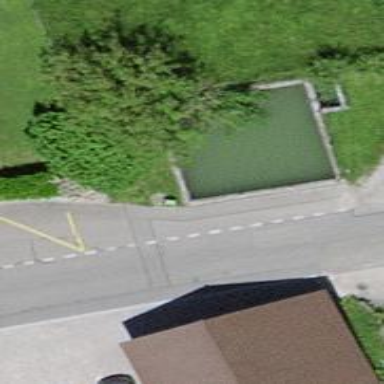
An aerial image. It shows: Emergency water tank in natural water setting.